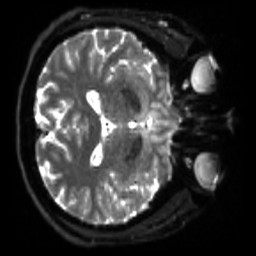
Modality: sbref
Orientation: axial
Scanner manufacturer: siemens
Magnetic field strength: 3 T
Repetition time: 4 s
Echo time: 0.0594 s